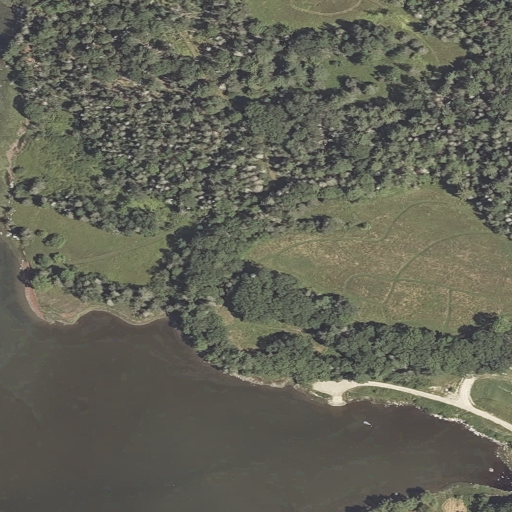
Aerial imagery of cape in Maine named Freethy Point containing evergreen forest, open water, mixed forest, pasture, herbaceous wetlands, low intensity development, barren land, and open development